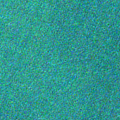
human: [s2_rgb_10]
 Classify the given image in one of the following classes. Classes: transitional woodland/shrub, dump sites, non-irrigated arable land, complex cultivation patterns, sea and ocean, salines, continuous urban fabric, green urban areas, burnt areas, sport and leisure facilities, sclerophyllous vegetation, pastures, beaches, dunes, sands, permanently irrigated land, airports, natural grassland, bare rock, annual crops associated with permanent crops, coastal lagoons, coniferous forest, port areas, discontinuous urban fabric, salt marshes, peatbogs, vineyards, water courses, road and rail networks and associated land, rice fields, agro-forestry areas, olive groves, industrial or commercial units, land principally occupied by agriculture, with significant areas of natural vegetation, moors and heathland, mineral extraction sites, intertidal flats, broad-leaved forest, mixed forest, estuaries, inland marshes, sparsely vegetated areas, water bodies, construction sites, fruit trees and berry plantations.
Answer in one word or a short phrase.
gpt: sea and ocean